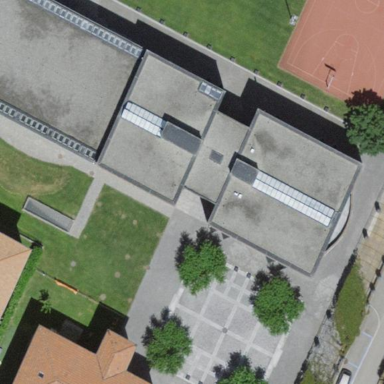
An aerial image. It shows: School building.